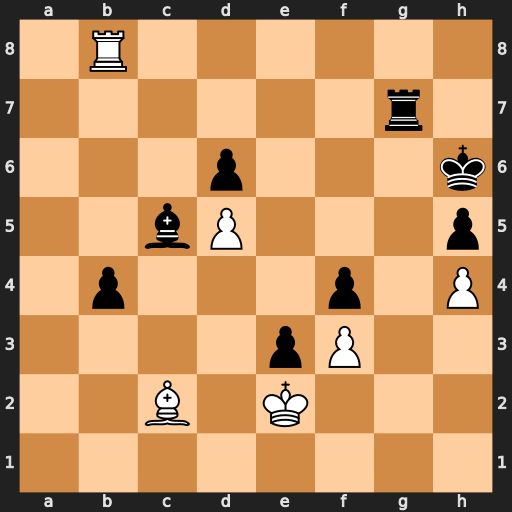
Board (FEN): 1R6/6r1/3p3k/2bP3p/1p3p1P/4pP2/2B1K3/8
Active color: w
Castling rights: -
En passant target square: -
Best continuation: Rh8+ Rh7 Rxh7#